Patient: sex M, age 57
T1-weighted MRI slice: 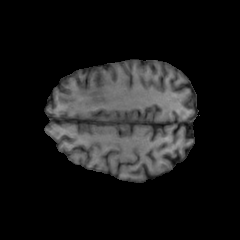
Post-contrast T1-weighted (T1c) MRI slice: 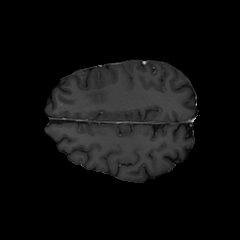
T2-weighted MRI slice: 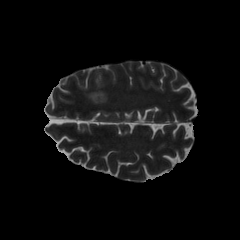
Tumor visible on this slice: yes
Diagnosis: Glioblastoma, IDH-wildtype
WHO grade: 4